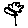
Label: flower